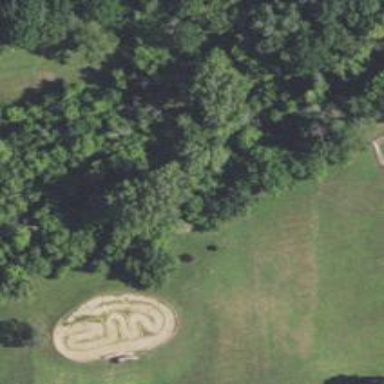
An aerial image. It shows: Disc golf hole.